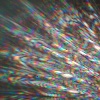
Label: sunburn